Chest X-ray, AP view. Patient: 50 years old, sex M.
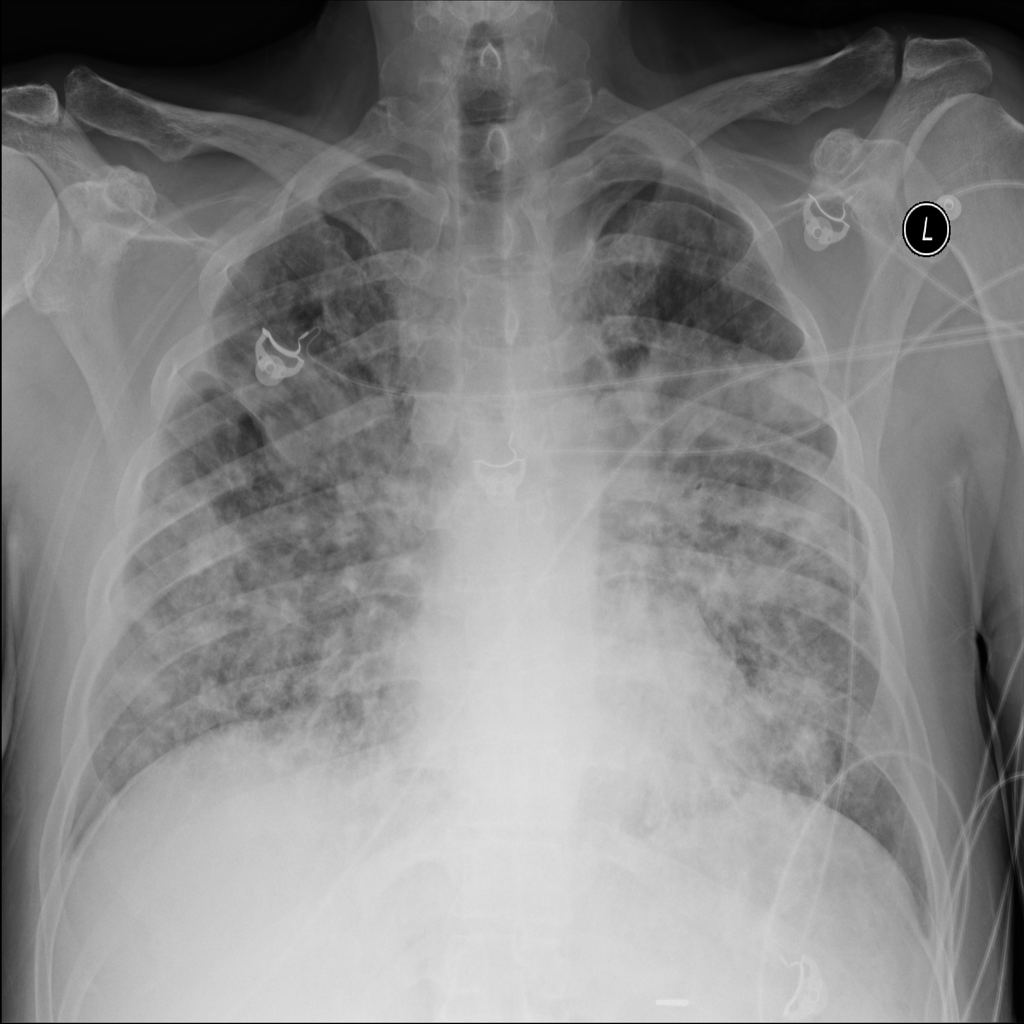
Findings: Pneumothorax